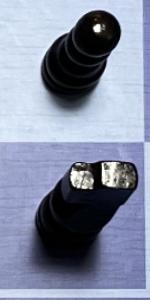
Label: Knight_Black